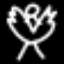
Label: angel